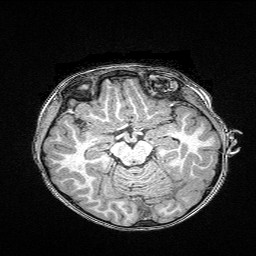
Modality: T1w
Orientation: coronal